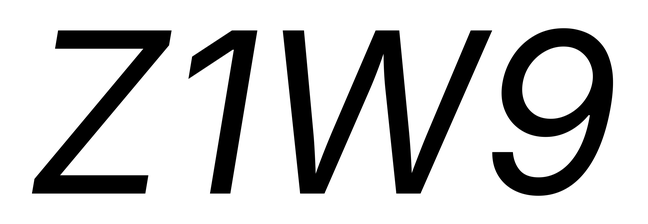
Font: Inter-Italic_Italic